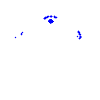
Particle: pion